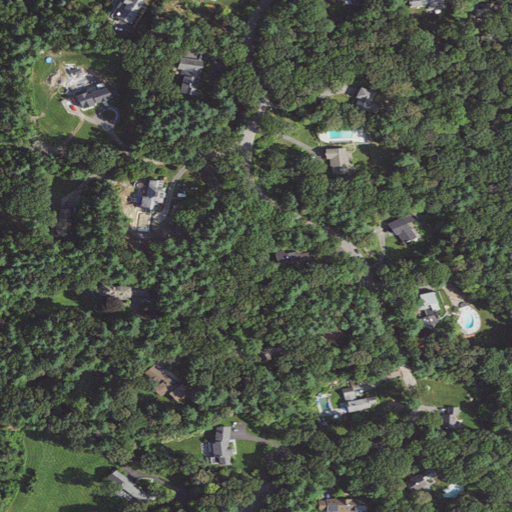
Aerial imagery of mountain in Massachusetts named Overthrough Hill containing open development, mixed forest, deciduous forest, evergreen forest, low intensity development, and medium intensity development